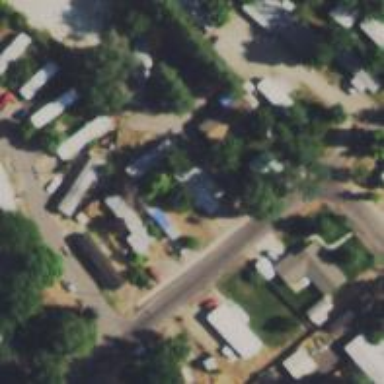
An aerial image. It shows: Residential area known as trailer park.